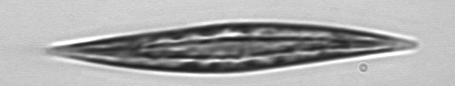
Label: Pleurosigma